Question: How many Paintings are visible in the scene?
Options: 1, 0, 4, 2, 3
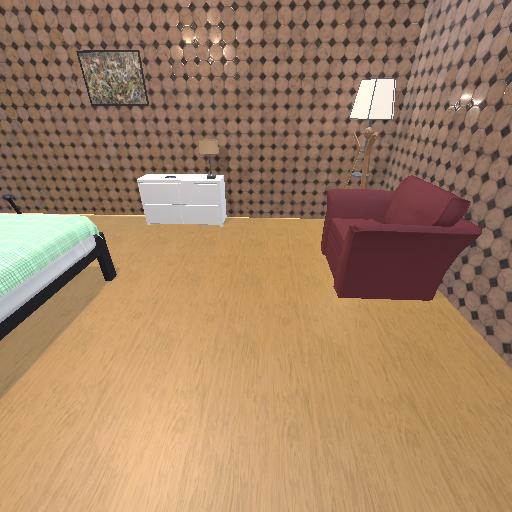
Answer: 1